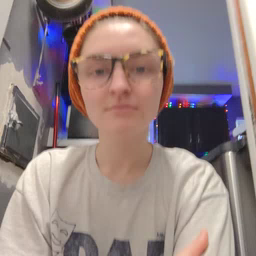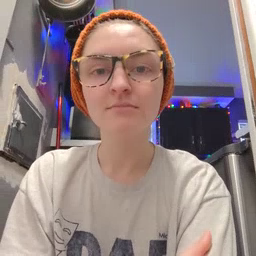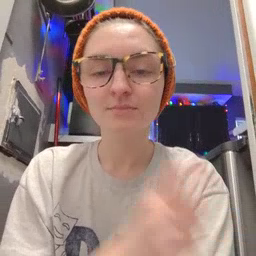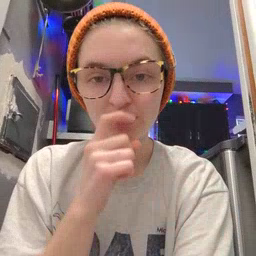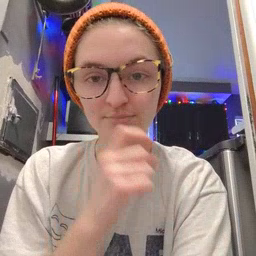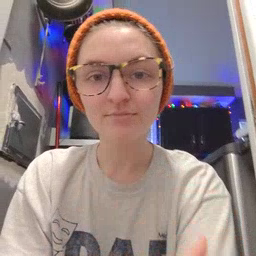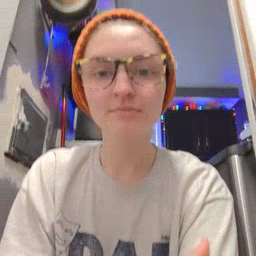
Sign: doll